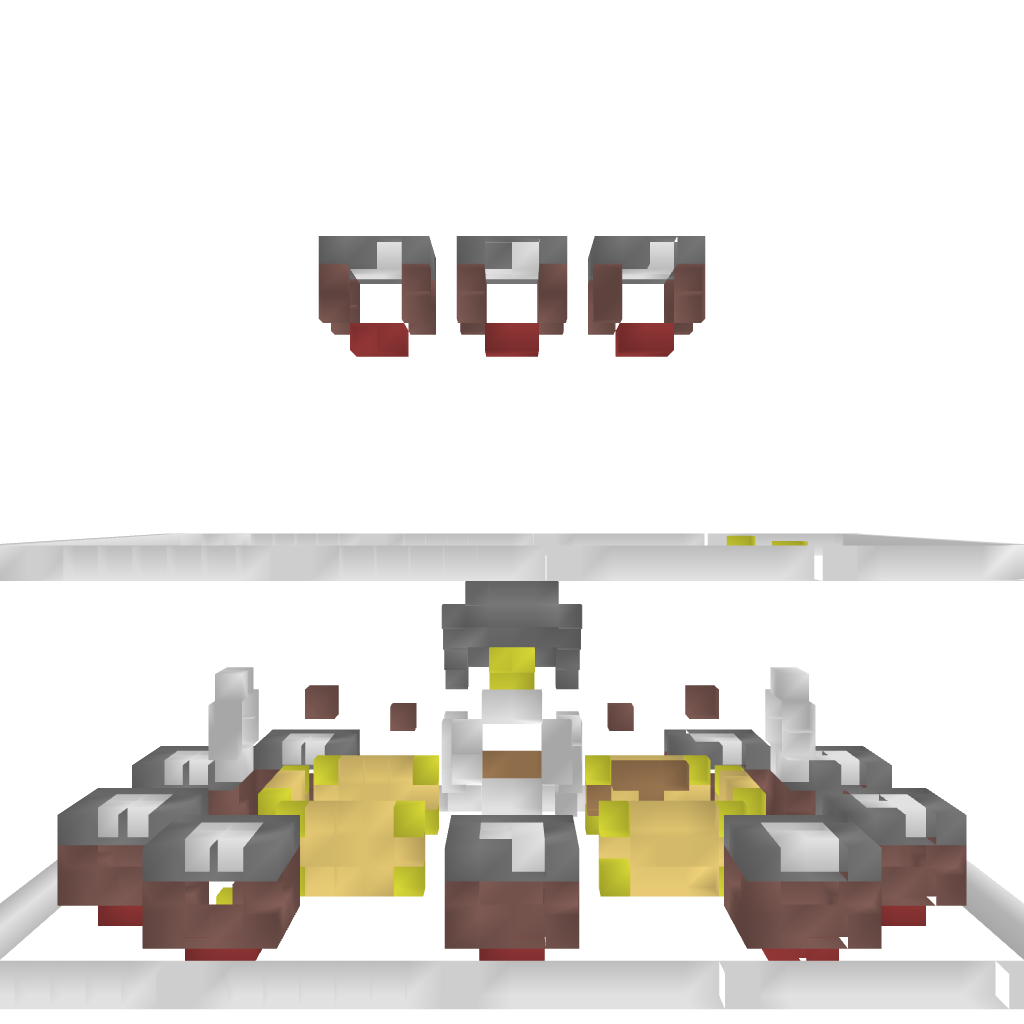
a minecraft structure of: Templo bad low quality